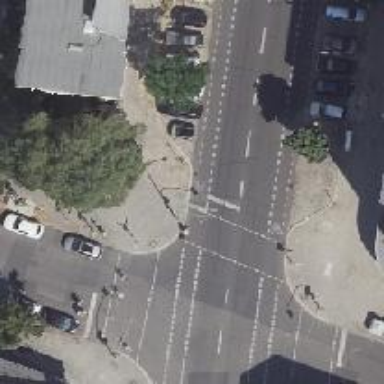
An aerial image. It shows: Road with traffic signals controlling the flow of traffic.